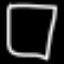
Label: square